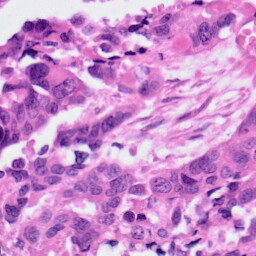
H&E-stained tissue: Ovarian